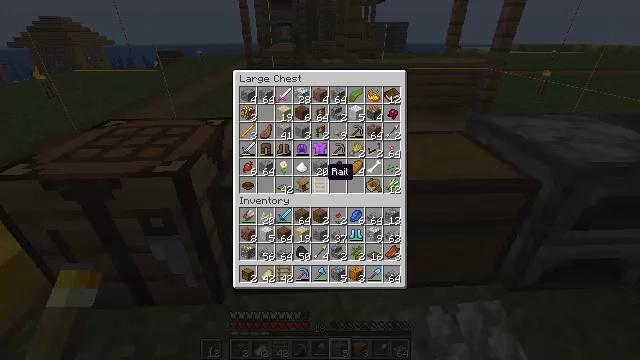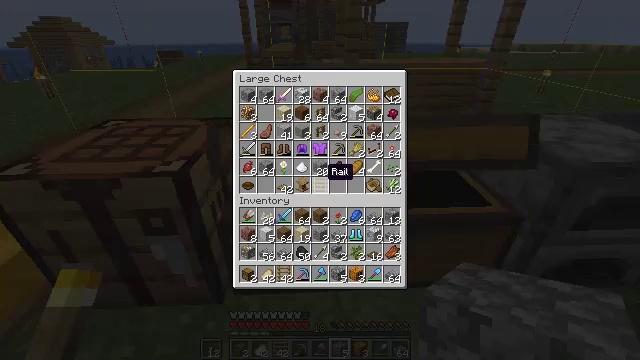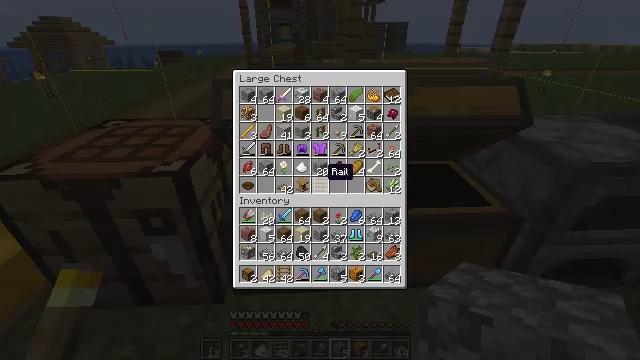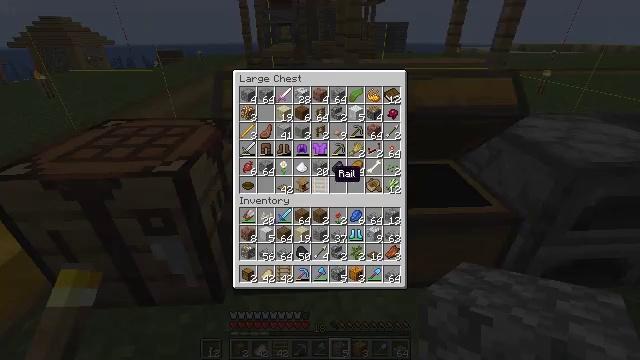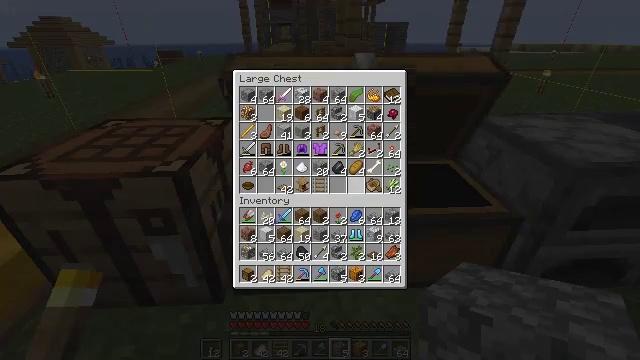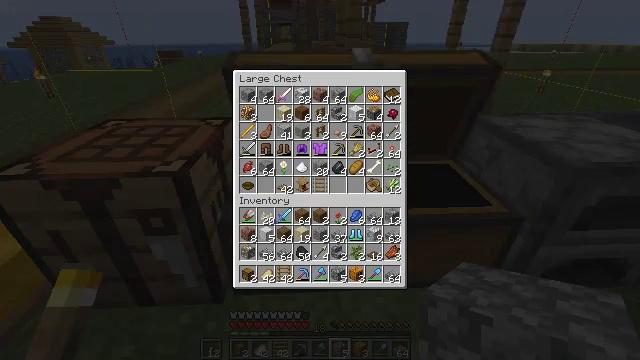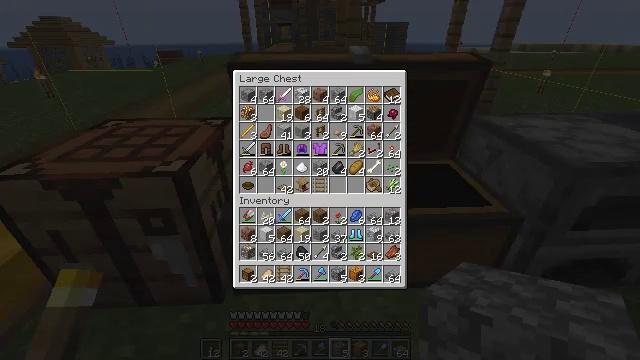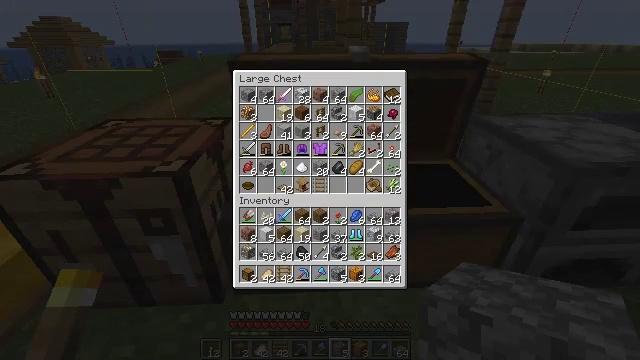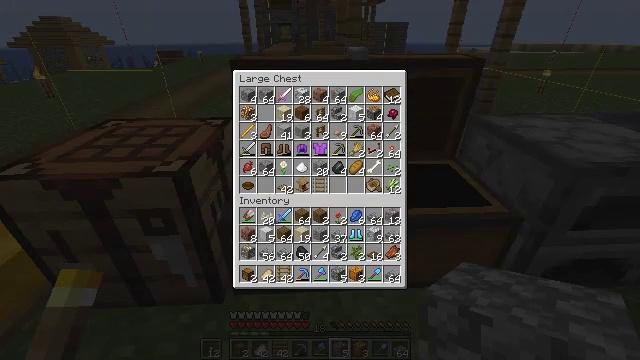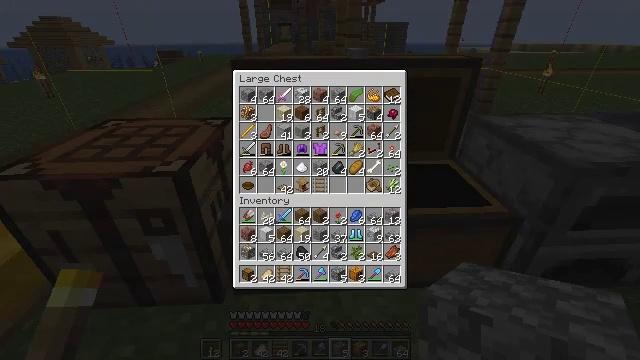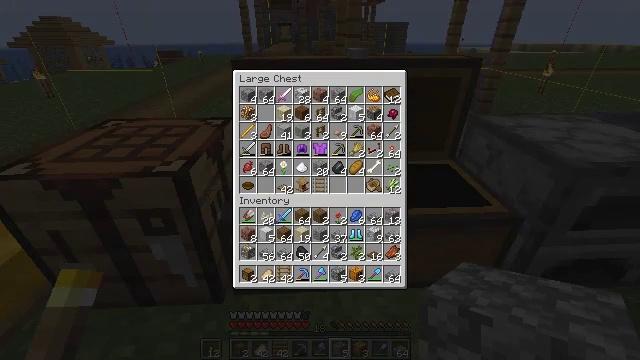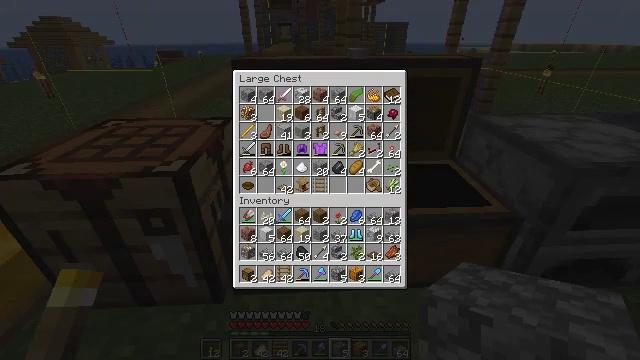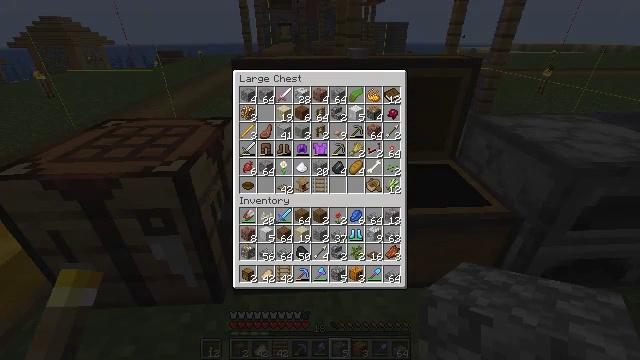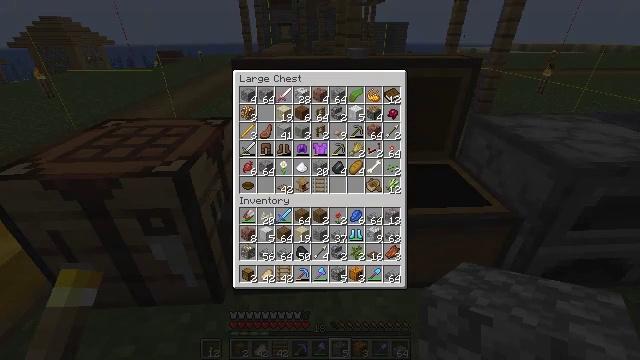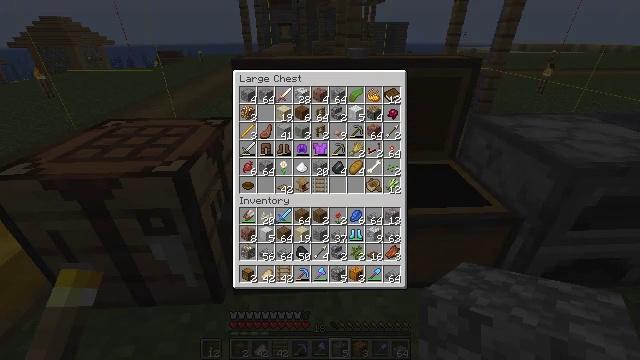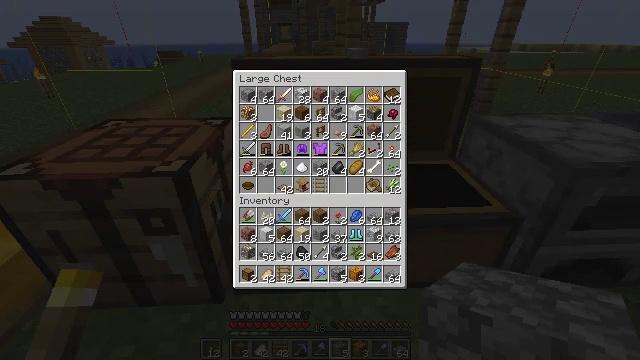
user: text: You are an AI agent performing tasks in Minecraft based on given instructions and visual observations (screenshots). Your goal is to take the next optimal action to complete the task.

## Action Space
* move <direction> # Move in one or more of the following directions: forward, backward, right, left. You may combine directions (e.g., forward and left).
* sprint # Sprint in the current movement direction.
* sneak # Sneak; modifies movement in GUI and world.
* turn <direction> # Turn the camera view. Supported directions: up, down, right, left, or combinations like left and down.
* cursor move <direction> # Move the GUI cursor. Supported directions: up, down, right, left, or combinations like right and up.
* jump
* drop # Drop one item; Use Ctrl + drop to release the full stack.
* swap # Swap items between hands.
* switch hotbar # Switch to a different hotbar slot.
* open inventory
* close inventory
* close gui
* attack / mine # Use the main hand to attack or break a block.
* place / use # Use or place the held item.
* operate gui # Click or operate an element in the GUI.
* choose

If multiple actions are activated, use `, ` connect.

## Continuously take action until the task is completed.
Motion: motion action
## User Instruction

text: Break soul sand to slow down mobs.
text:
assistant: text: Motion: no_op
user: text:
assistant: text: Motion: no_op
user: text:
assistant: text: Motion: cursor move right
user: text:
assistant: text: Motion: cursor move right and down
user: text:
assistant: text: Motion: cursor move right
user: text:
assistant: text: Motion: cursor move right
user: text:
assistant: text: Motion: no_op
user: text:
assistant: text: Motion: no_op
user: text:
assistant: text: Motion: no_op
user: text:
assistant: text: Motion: no_op
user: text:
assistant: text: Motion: no_op
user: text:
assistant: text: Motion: no_op
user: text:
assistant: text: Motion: no_op
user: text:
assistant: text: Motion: no_op
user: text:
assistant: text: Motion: no_op
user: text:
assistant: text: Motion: no_op
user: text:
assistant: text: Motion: no_op
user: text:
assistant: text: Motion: no_op
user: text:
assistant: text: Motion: no_op
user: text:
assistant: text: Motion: no_op
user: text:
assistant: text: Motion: no_op
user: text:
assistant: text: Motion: no_op
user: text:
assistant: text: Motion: cursor move left
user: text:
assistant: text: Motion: cursor move left and down
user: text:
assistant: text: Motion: no_op
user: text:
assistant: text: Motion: no_op
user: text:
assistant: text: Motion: no_op
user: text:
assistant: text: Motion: cursor move right
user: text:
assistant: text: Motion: cursor move right
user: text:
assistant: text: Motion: no_op